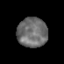
Tissue: prostate
Cell type: Fibroblasts
Senescence score: 0.7259
Nuclear area (px): 883
Mean DAPI intensity: 108.614